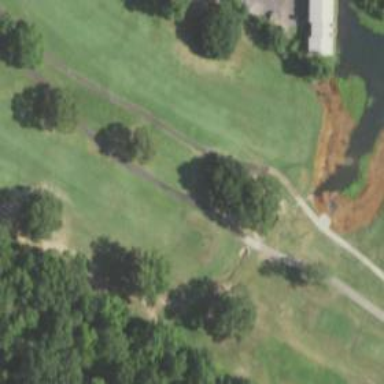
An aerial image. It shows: Footway bridge crossing over golf path.